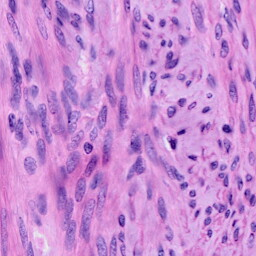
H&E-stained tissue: Cervix